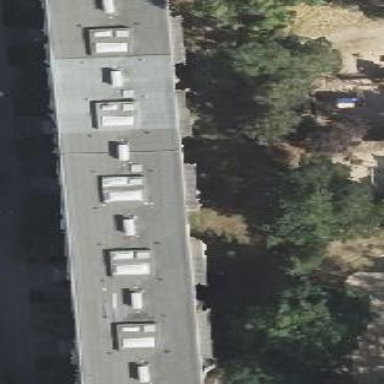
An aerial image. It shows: View of apartment building.